Field crop: maize
Growth stage: 2
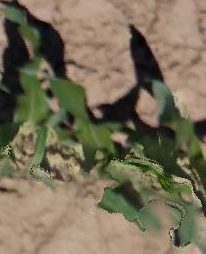
Species: maize